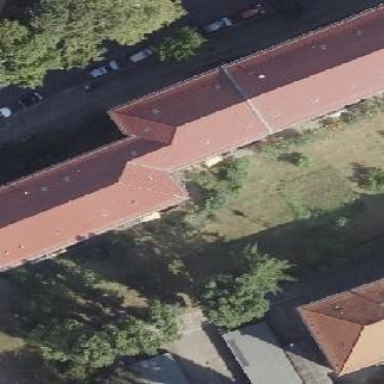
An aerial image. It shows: Apartment building with hipped roof.